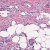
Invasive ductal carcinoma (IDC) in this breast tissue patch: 1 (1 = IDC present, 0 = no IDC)